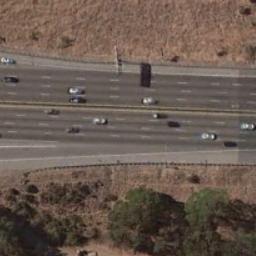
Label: freeway